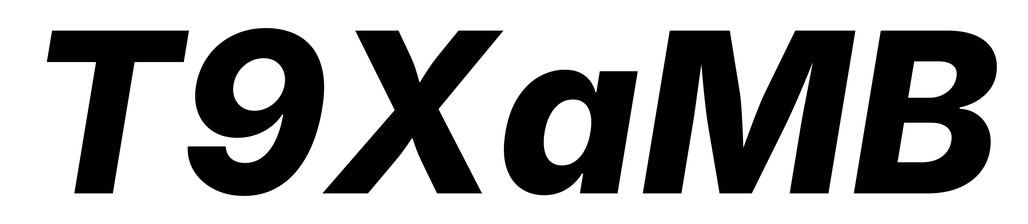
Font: Inter-Italic_ExtraBold_Italic